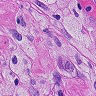
Metastatic tissue present: yes